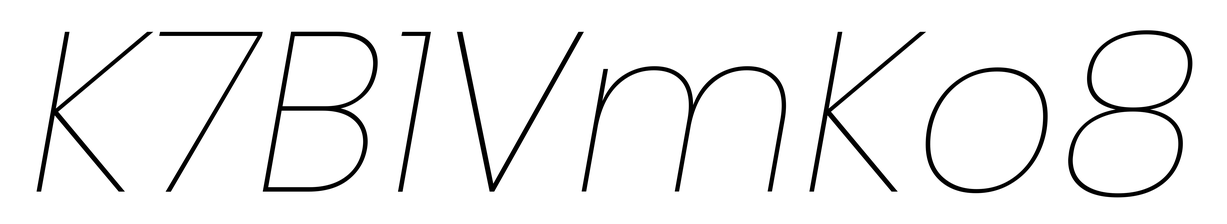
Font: Poppins-ThinItalic